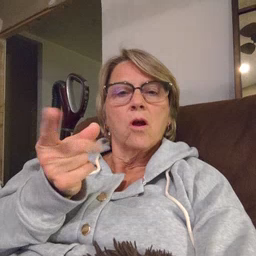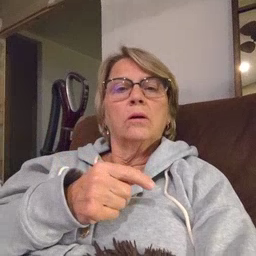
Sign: dog